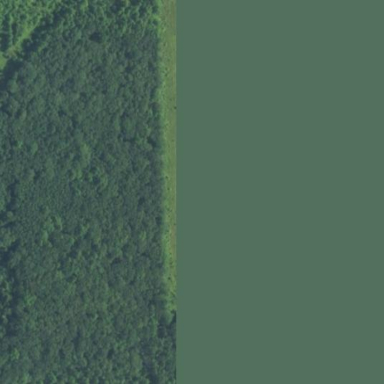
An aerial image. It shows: Deciduous broadleaved woodland.